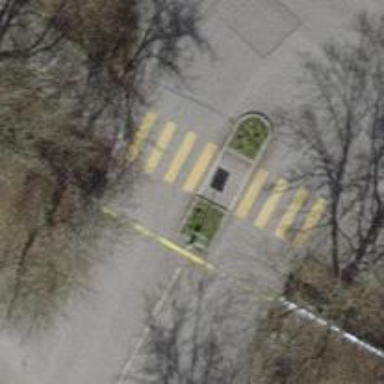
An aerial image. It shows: Pedestrian crossing with zebra markings on the footway.